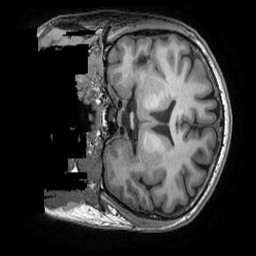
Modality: T1w
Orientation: coronal
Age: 29
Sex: male
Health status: healthy
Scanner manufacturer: ge